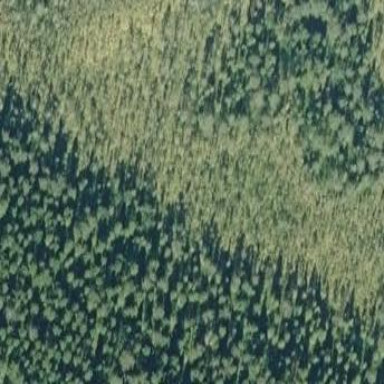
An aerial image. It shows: Forest area dominated by needle-leaved trees.